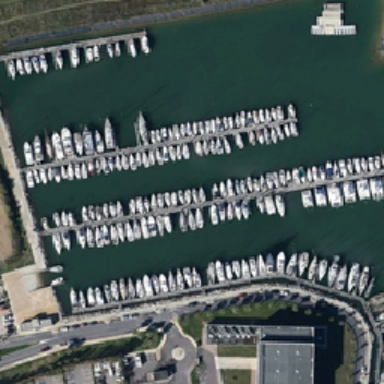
The boat is parked at a parking lot and a port basin near the building of gree .